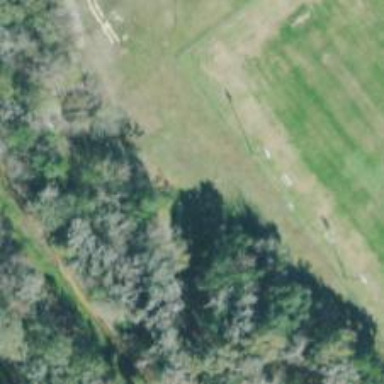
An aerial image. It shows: Disc golf course designed for leisure and sport.